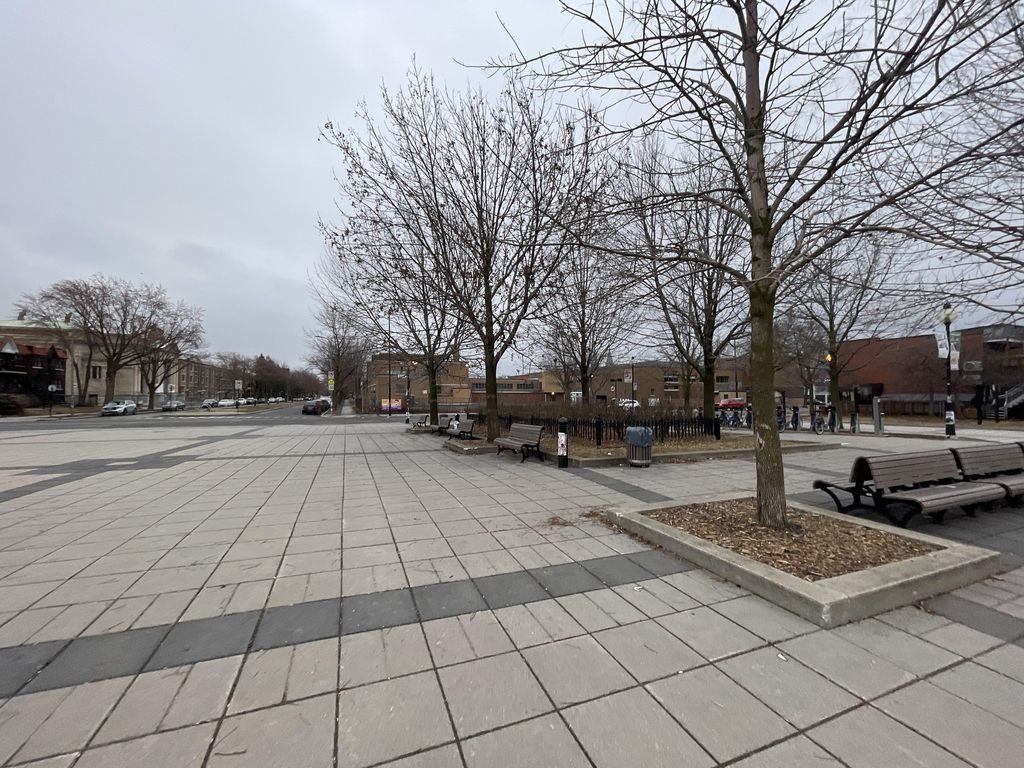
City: montreal